Question: I have a 3 divs (left panel, center and footer). Everything aligned nicely, but whenever the content in the center div grows, I want the center div to stretch to include all it's content.
'''
<div class="parent">
<!-- Header starts-->
<div class="header">
<div id="logo">
<!--span class="indent"><img src="img/fdm-logo.png"/><span-->
<h1 class="indent">
Trading platform
<h1>
</div>
</div>
<!-- Header ends-->
<!-- Left panel starts-->
<div class="leftPanel">
<div id='cssmenu'>
<ul>
<li class='active'><a>User</a>
<ul>
<li><a>Add User</a></li>
<li><a>Update User</a></li>
<li><a>Delete User</a></li>
<li><a>Ban User</a></li>
</ul>
</li>
</li>
<li><a>View Service Request</a></li>
<li><a>About us</a></li>
<li class='last'><a>Log out</a></li>
</ul>
</div>
</div>
<!-- Left panel ends-->
<!-- Login panel starts-->
<div class="contentPanel">
<div id="form_wrapper" class="form_wrapper">
<form class="login active" onsubmit="return validateForm()"
method="post">
<h3>Add/ Update User</h3>
<span id="msgError" class="error">This is an error</span> Username:
<input id="uName" type="text" maxlength="30" /> Password: <input
id="pwd" type="password" maxlength="30" /> Confirm Password: <input
id="cPwd" type="password" maxlength="30" /> Full Name: <input
id="fName" type="text" maxlength="30" />
Funds: <input id="funds"type="text" maxlength="30" />
User Role:
<select name="role">
<option value="volvo">Share Holder</option>
<option value="saab">Broker</option>
<option value="fiat">System Admin</option>
</select>
Funds: <input id="funds"type="text" maxlength="30" /> User Role:
Funds: <input id="funds"type="text" maxlength="30" /> User Role:
Funds: <input id="funds"type="text" maxlength="30" /> User Role:
Funds: <input id="funds"type="text" maxlength="30" /> User Role:
Funds: <input id="funds"type="text" maxlength="30" /> User Role:
Funds: <input id="funds"type="text" maxlength="30" /> User Role:
Funds: <input id="funds"type="text" maxlength="30" /> User Role:
Funds: <input id="funds"type="text" maxlength="30" /> User Role:
Funds: <input id="funds"type="text" maxlength="30" /> User Role:
Funds: <input id="funds"type="text" maxlength="30" /> User Role:
Funds: <input id="funds"type="text" maxlength="30" /> User Role:
Funds: <input id="funds"type="text" maxlength="30" /> User Role:
<div class="bottom">
<input type="submit" value="Submit"></input>
<div class="clear"></div>
</div>
</form>
<div class="clear"></div>
</div>
</div>
<!-- Login panel ends -->
<!-- Footer starts -->
<div class="footer clear">
<p class="indent copyright">
Copyright &copy; FDM Group 2014<br />
<br /> By using this site you agree we can set and use cookies<br />
For details of these cookies and how to disable them, <a
href="http://www.fdmgroup.com/cookie-policy/">click to read our
cookie policy</a><br />
</p>
</div>
<!-- Footer ends -->
</div>
'''
<URL>
But in my page the content is displayed out side of the center div for some reason.

Why and how do I fix this prob. Any help would be appreciated. Thanks
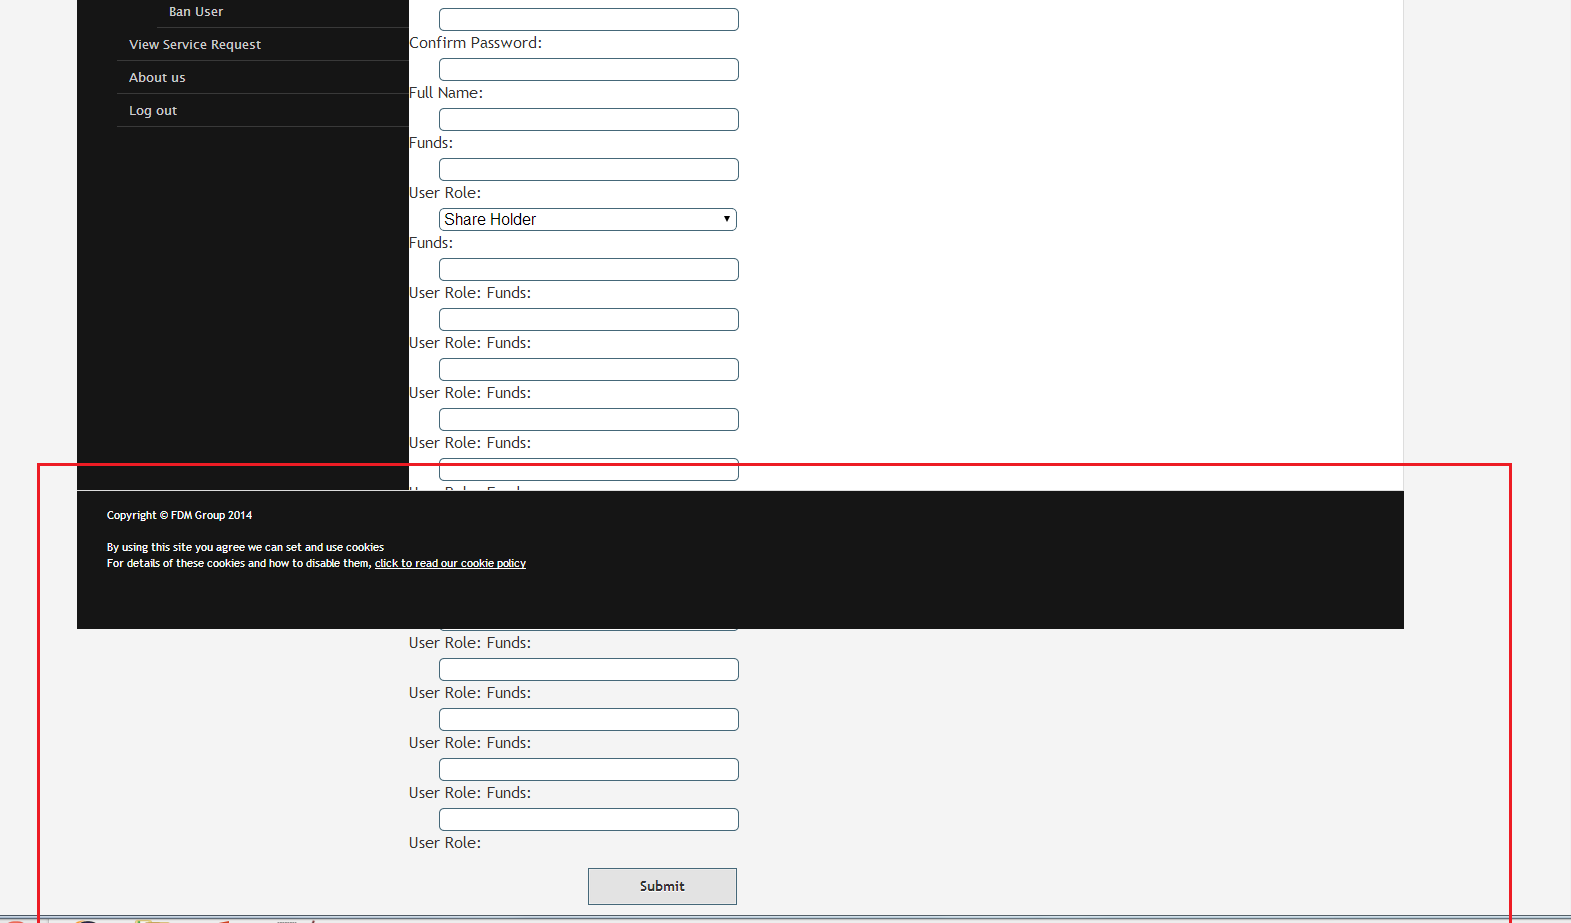
Answer: You can wrap the leftPanel, contentPanel and footerPanelwith another div then style that div to have the samebackground as your leftPanel
'''
<div class="mainPanel">
'''
CSS
'''
.mainPanel {
background-color:#151515;
}
'''
See here <URL>
Also your H1 tag isn't closed properly and you have and extra /li tag